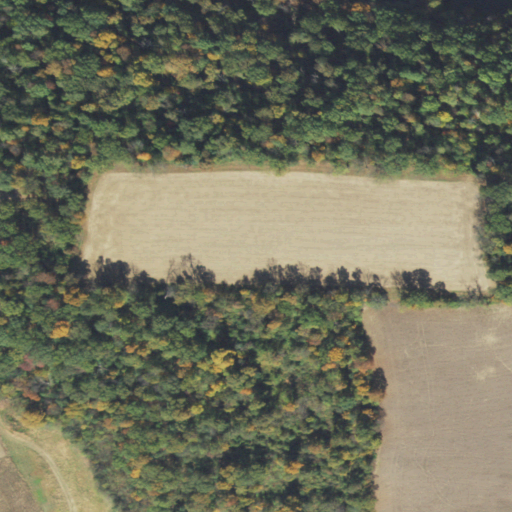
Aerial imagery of mountain in Pennsylvania named Cherry Hill containing deciduous forest and cultivated crops